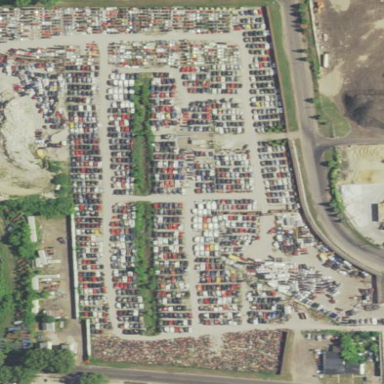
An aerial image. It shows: Industrial area designated for auto wrecking.